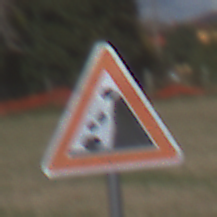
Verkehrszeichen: SteinschlagRechts
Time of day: MorningAfternoon
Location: Outdoor (Suburban)
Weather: PartlyCloudy
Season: NotSpecified
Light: Natural